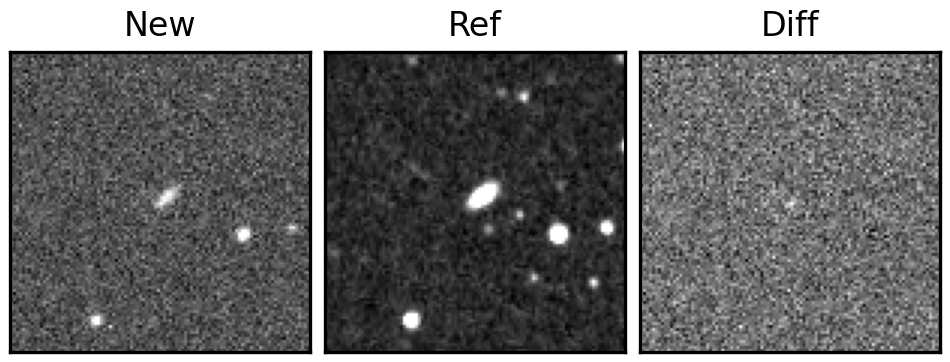
Label: real